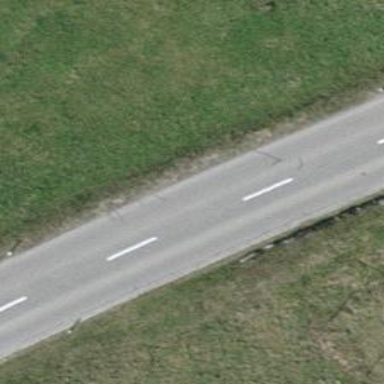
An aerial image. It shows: Tertiary road.